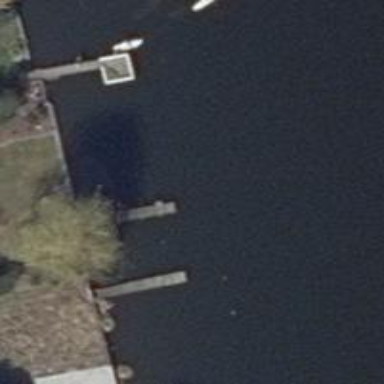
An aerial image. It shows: Man-made pier.